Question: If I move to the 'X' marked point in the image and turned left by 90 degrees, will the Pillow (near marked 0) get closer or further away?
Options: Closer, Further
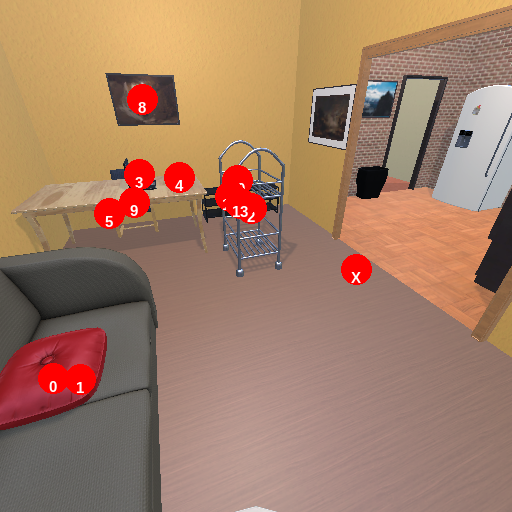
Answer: Closer